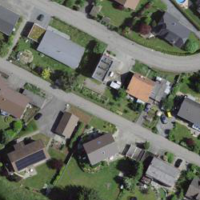
EUNIS habitat code: 55
Species observed at this site:
Veronica chamaedrys